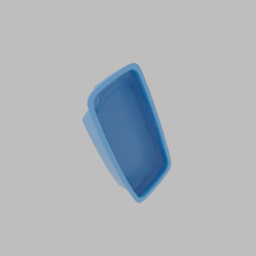
Label: appliances